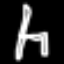
Label: chair